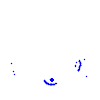
Particle: proton